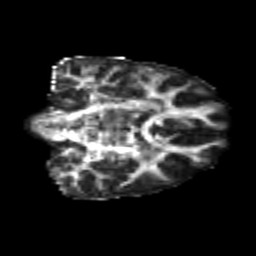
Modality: FA
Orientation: coronal
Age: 22
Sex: male
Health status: healthy
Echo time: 0.074 s